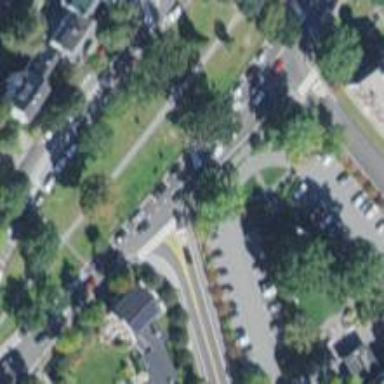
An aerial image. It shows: Unmarked road crossing.